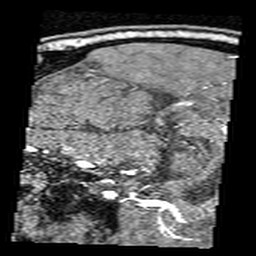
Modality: angio
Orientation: sagittal
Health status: ill
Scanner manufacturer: siemens
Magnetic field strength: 3 T
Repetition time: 0.021 s
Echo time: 0.00369 s